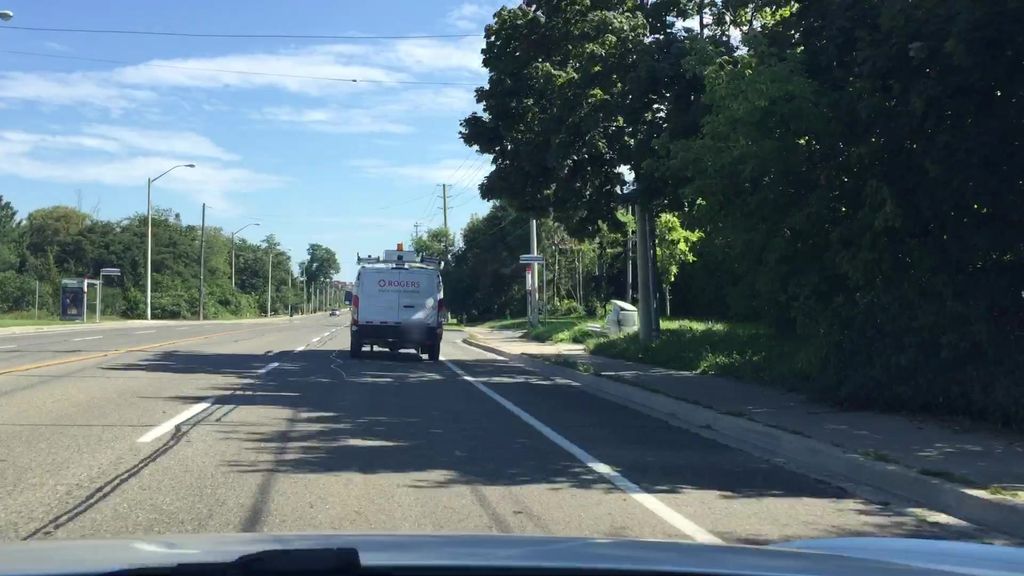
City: toronto